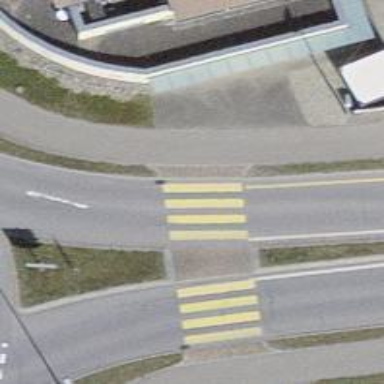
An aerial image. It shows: Footway with asphalt surface and crossing.